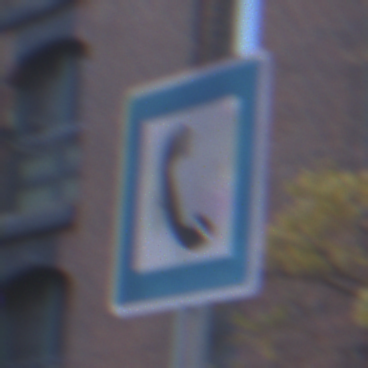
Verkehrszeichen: Fernsprecher
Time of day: SunriseSunset
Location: Outdoor (Urban)
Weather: Clear
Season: NotSpecified
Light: Natural